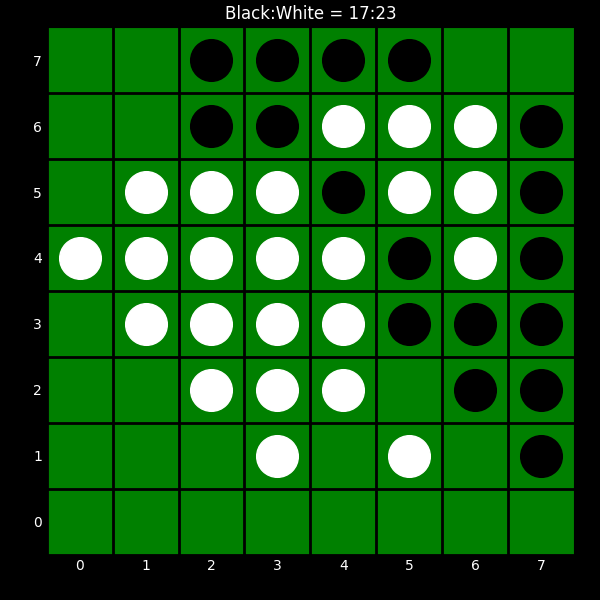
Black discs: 17
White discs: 23